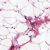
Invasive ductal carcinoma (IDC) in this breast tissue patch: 0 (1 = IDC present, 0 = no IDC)